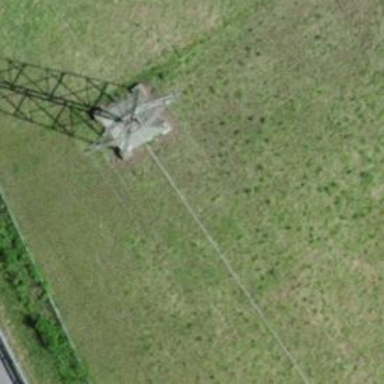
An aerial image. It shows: Power line is depicted.